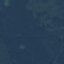
Label: Forest